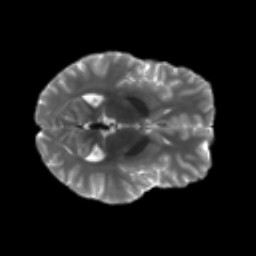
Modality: T2w
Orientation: axial
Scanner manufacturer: siemens
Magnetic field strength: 3 T
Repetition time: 4.16 s
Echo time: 0.0806 s